Question: I want to place a Bootstrap Carousel slider inside a PC screen image, so I want to fit it perfectly inside that screen and also be responsive.
I dont know which is the best way, but I've tried making the screen image like background image of the slider in css, but it doesn't work. Can anyone help me? or have a better idea?
For example:

(There are many screens on this example, but is the spirit of what i want to achieve)
Carousel code:
'''
<!DOCTYPE html>
<html lang="en">
<head>
<title>Bootstrap Example</title>
<meta charset="utf-8">
<meta name="viewport" content="width=device-width, initial-scale=1">
<link rel="stylesheet" href="https://maxcdn.bootstrapcdn.com/bootstrap/3.3.7/css/bootstrap.min.css">
<link rel="stylesheet" href="main.css">
<script src="https://ajax.googleapis.com/ajax/libs/jquery/3.1.1/jquery.min.js"></script>
<script src="https://maxcdn.bootstrapcdn.com/bootstrap/3.3.7/js/bootstrap.min.js"></script>
</head>
<body>
<div class="container">
<br>
<div id="myCarousel" class="carousel slide" data-ride="carousel">
<!-- Indicators -->
<ol class="carousel-indicators">
<li data-target="#myCarousel" data-slide-to="0" class="active"></li>
<li data-target="#myCarousel" data-slide-to="1"></li>
<li data-target="#myCarousel" data-slide-to="2"></li>
<li data-target="#myCarousel" data-slide-to="3"></li>
</ol>
<!-- Wrapper for slides -->
<div class="carousel-inner screen" role="listbox">
<div class="item active">
<img src="http://placehold.it/712x400">
</div>
<div class="item">
<img src="http://placehold.it/712x400">
</div>
<div class="item">
<img src="http://placehold.it/712x400" >
</div>
</div>
</div>
</div>
</body>
</html>
'''
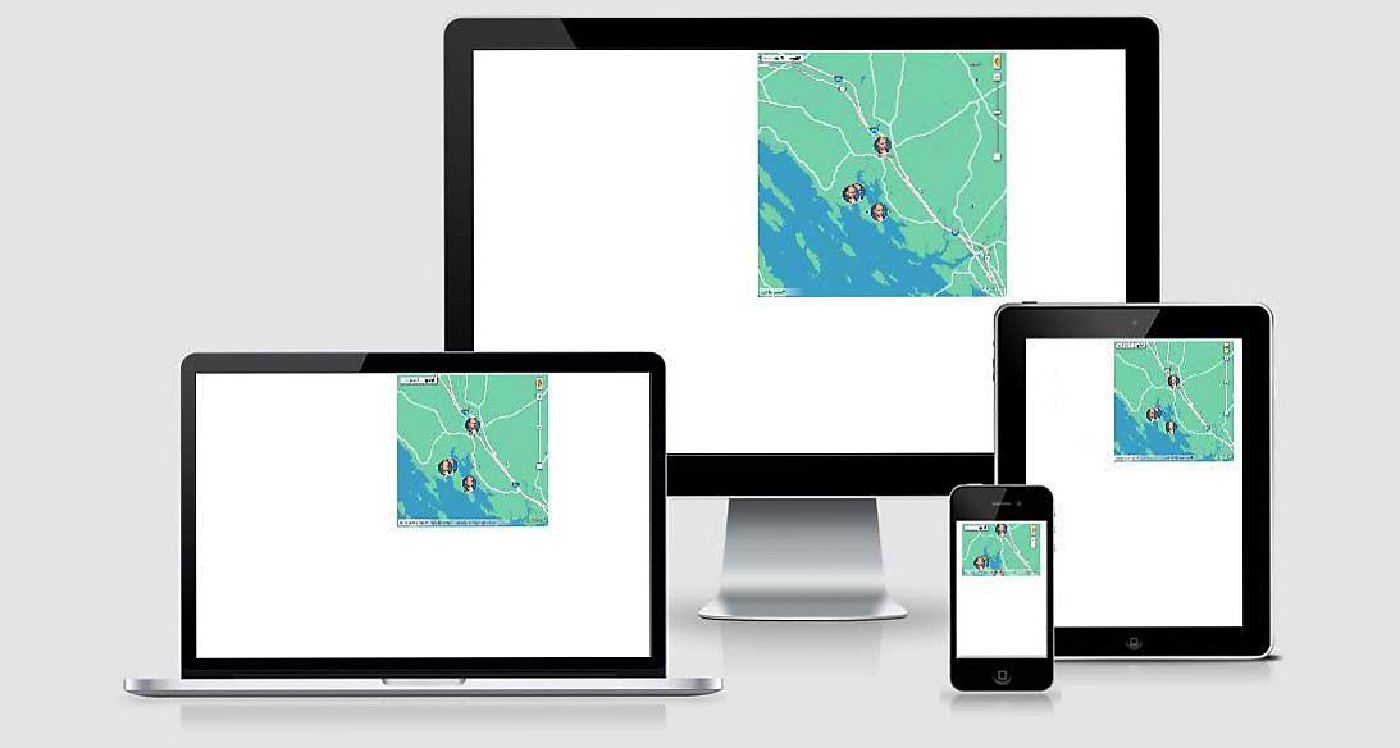
Answer: I had the same problem but finally found the solution!
You can try this mockup: <URL>
'''
<div class="device-mockup" data-device="iphone5" data-orientation="portrait" data-color="black">
<div class="device">
<div class="screen">
<!-- PUT CONTENTS HERE -->
You can put your slider here. The images will be automatically responsive with the device.
</div>
<div class="button">
<!-- You can hook the "home button" to some JavaScript events or just remove it -->
</div>
</div>
</div>
'''
Just read the documentations and its explanation on their github. Hope this helps!